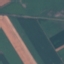
Land use / land cover: AnnualCrop